Field crop: tomato
Growth stage: 1
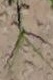
Species: cyperus